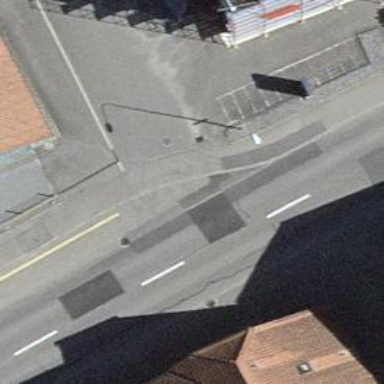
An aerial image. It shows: Secondary road with asphalt surface.